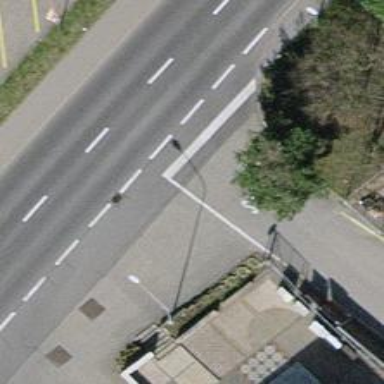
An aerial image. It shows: Road with stop sign.